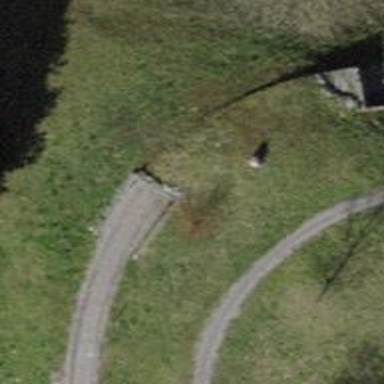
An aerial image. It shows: Miniature railway tunnel.